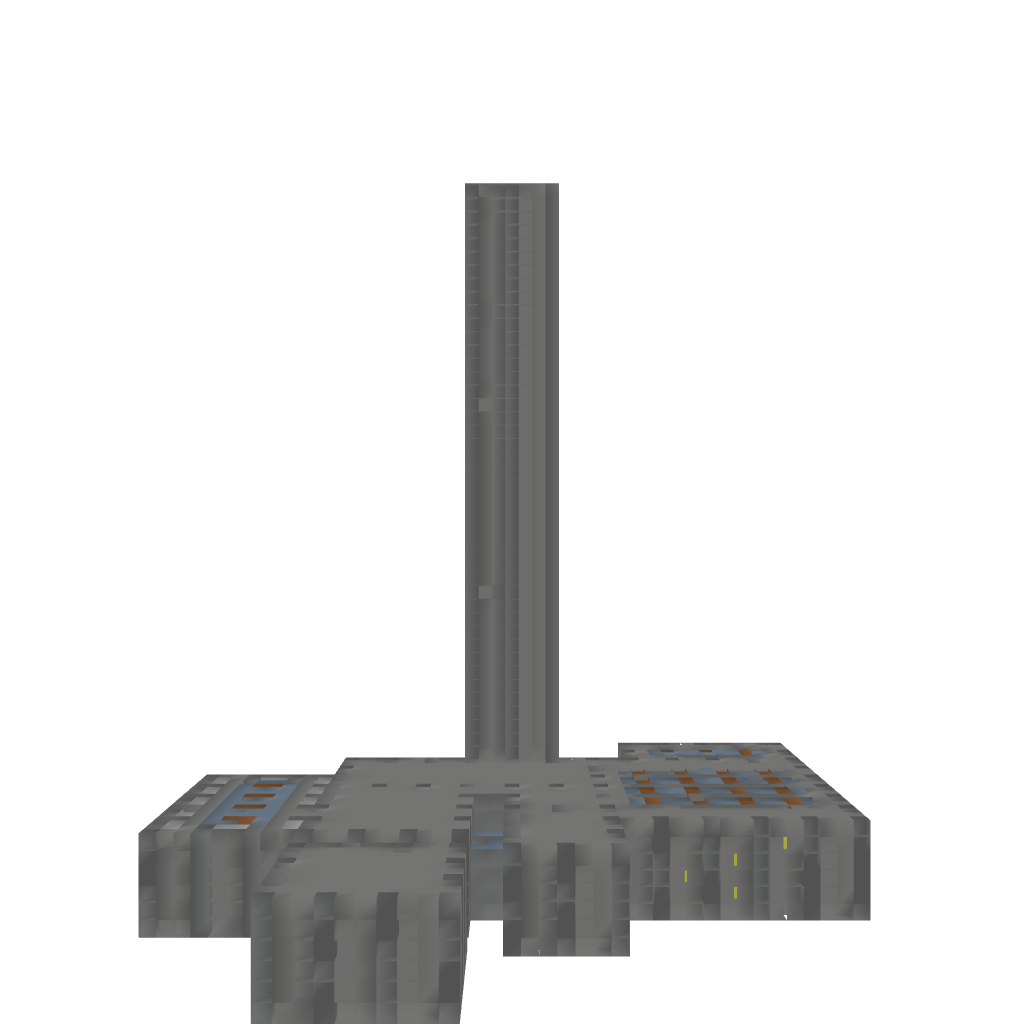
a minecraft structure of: MCSuire's Subterranian Complex (Big Underground Base)